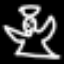
Label: angel